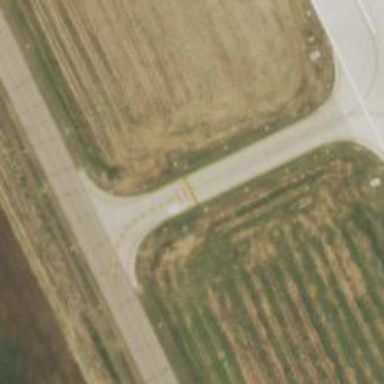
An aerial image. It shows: Image of taxiway at airport.